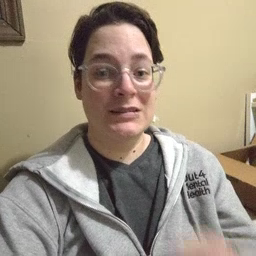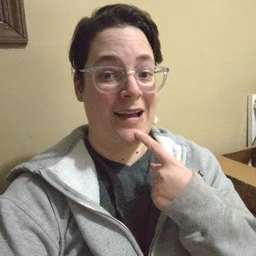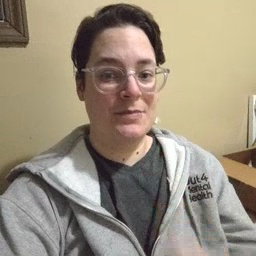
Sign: say